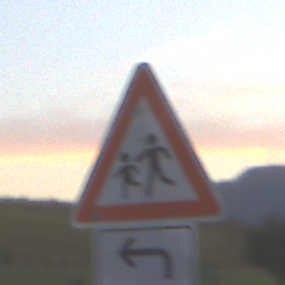
Verkehrszeichen: KinderRechts
Zusatzzeichen unten: RichtungsangabeDurchPfeile2
Umgebung: Outdoor, RoadRail
Tageszeit: SunriseSunset
Wetter: PartlyCloudy
Licht: Natural
Jahreszeit: NotSpecified
Kontrast: LowContrast